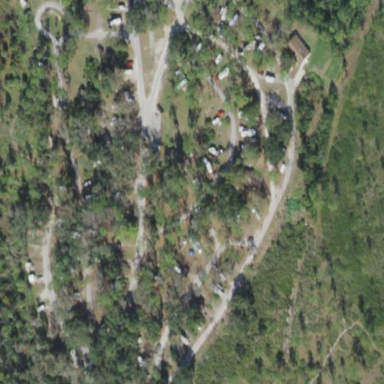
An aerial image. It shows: Campsite designated for tourism.